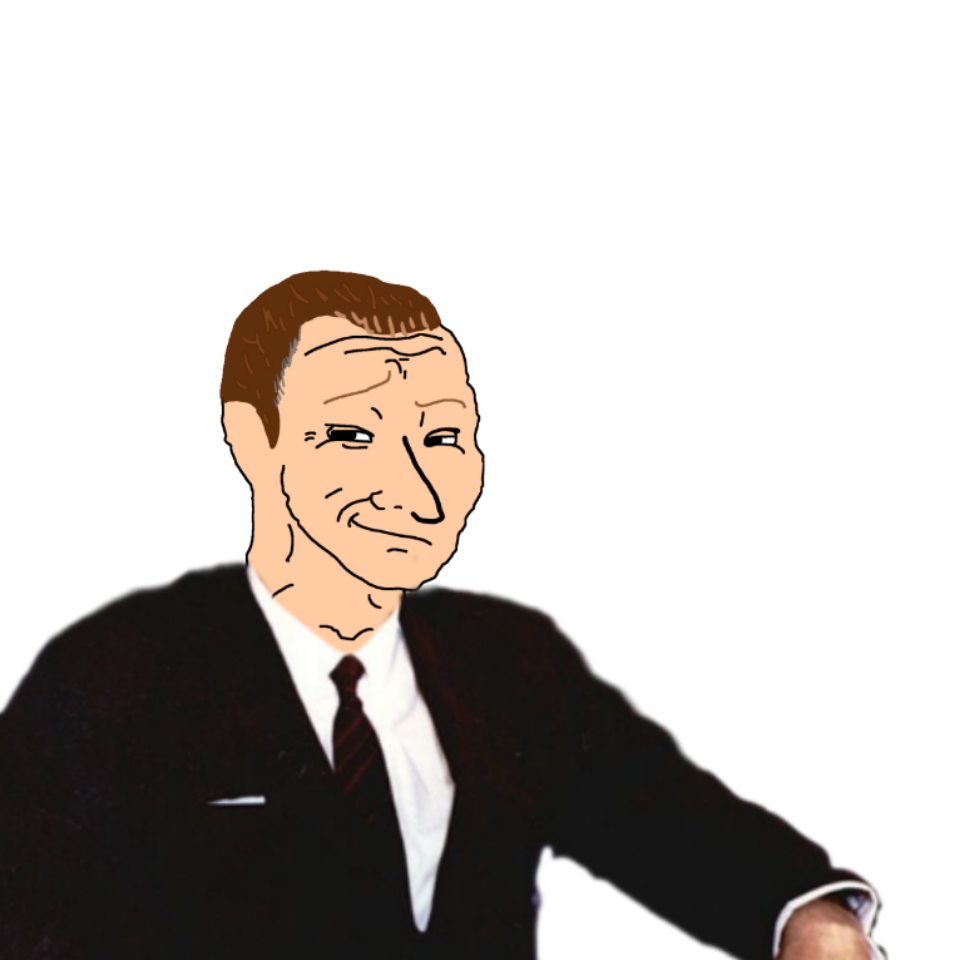
Label: 5_Smugjak